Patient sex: F
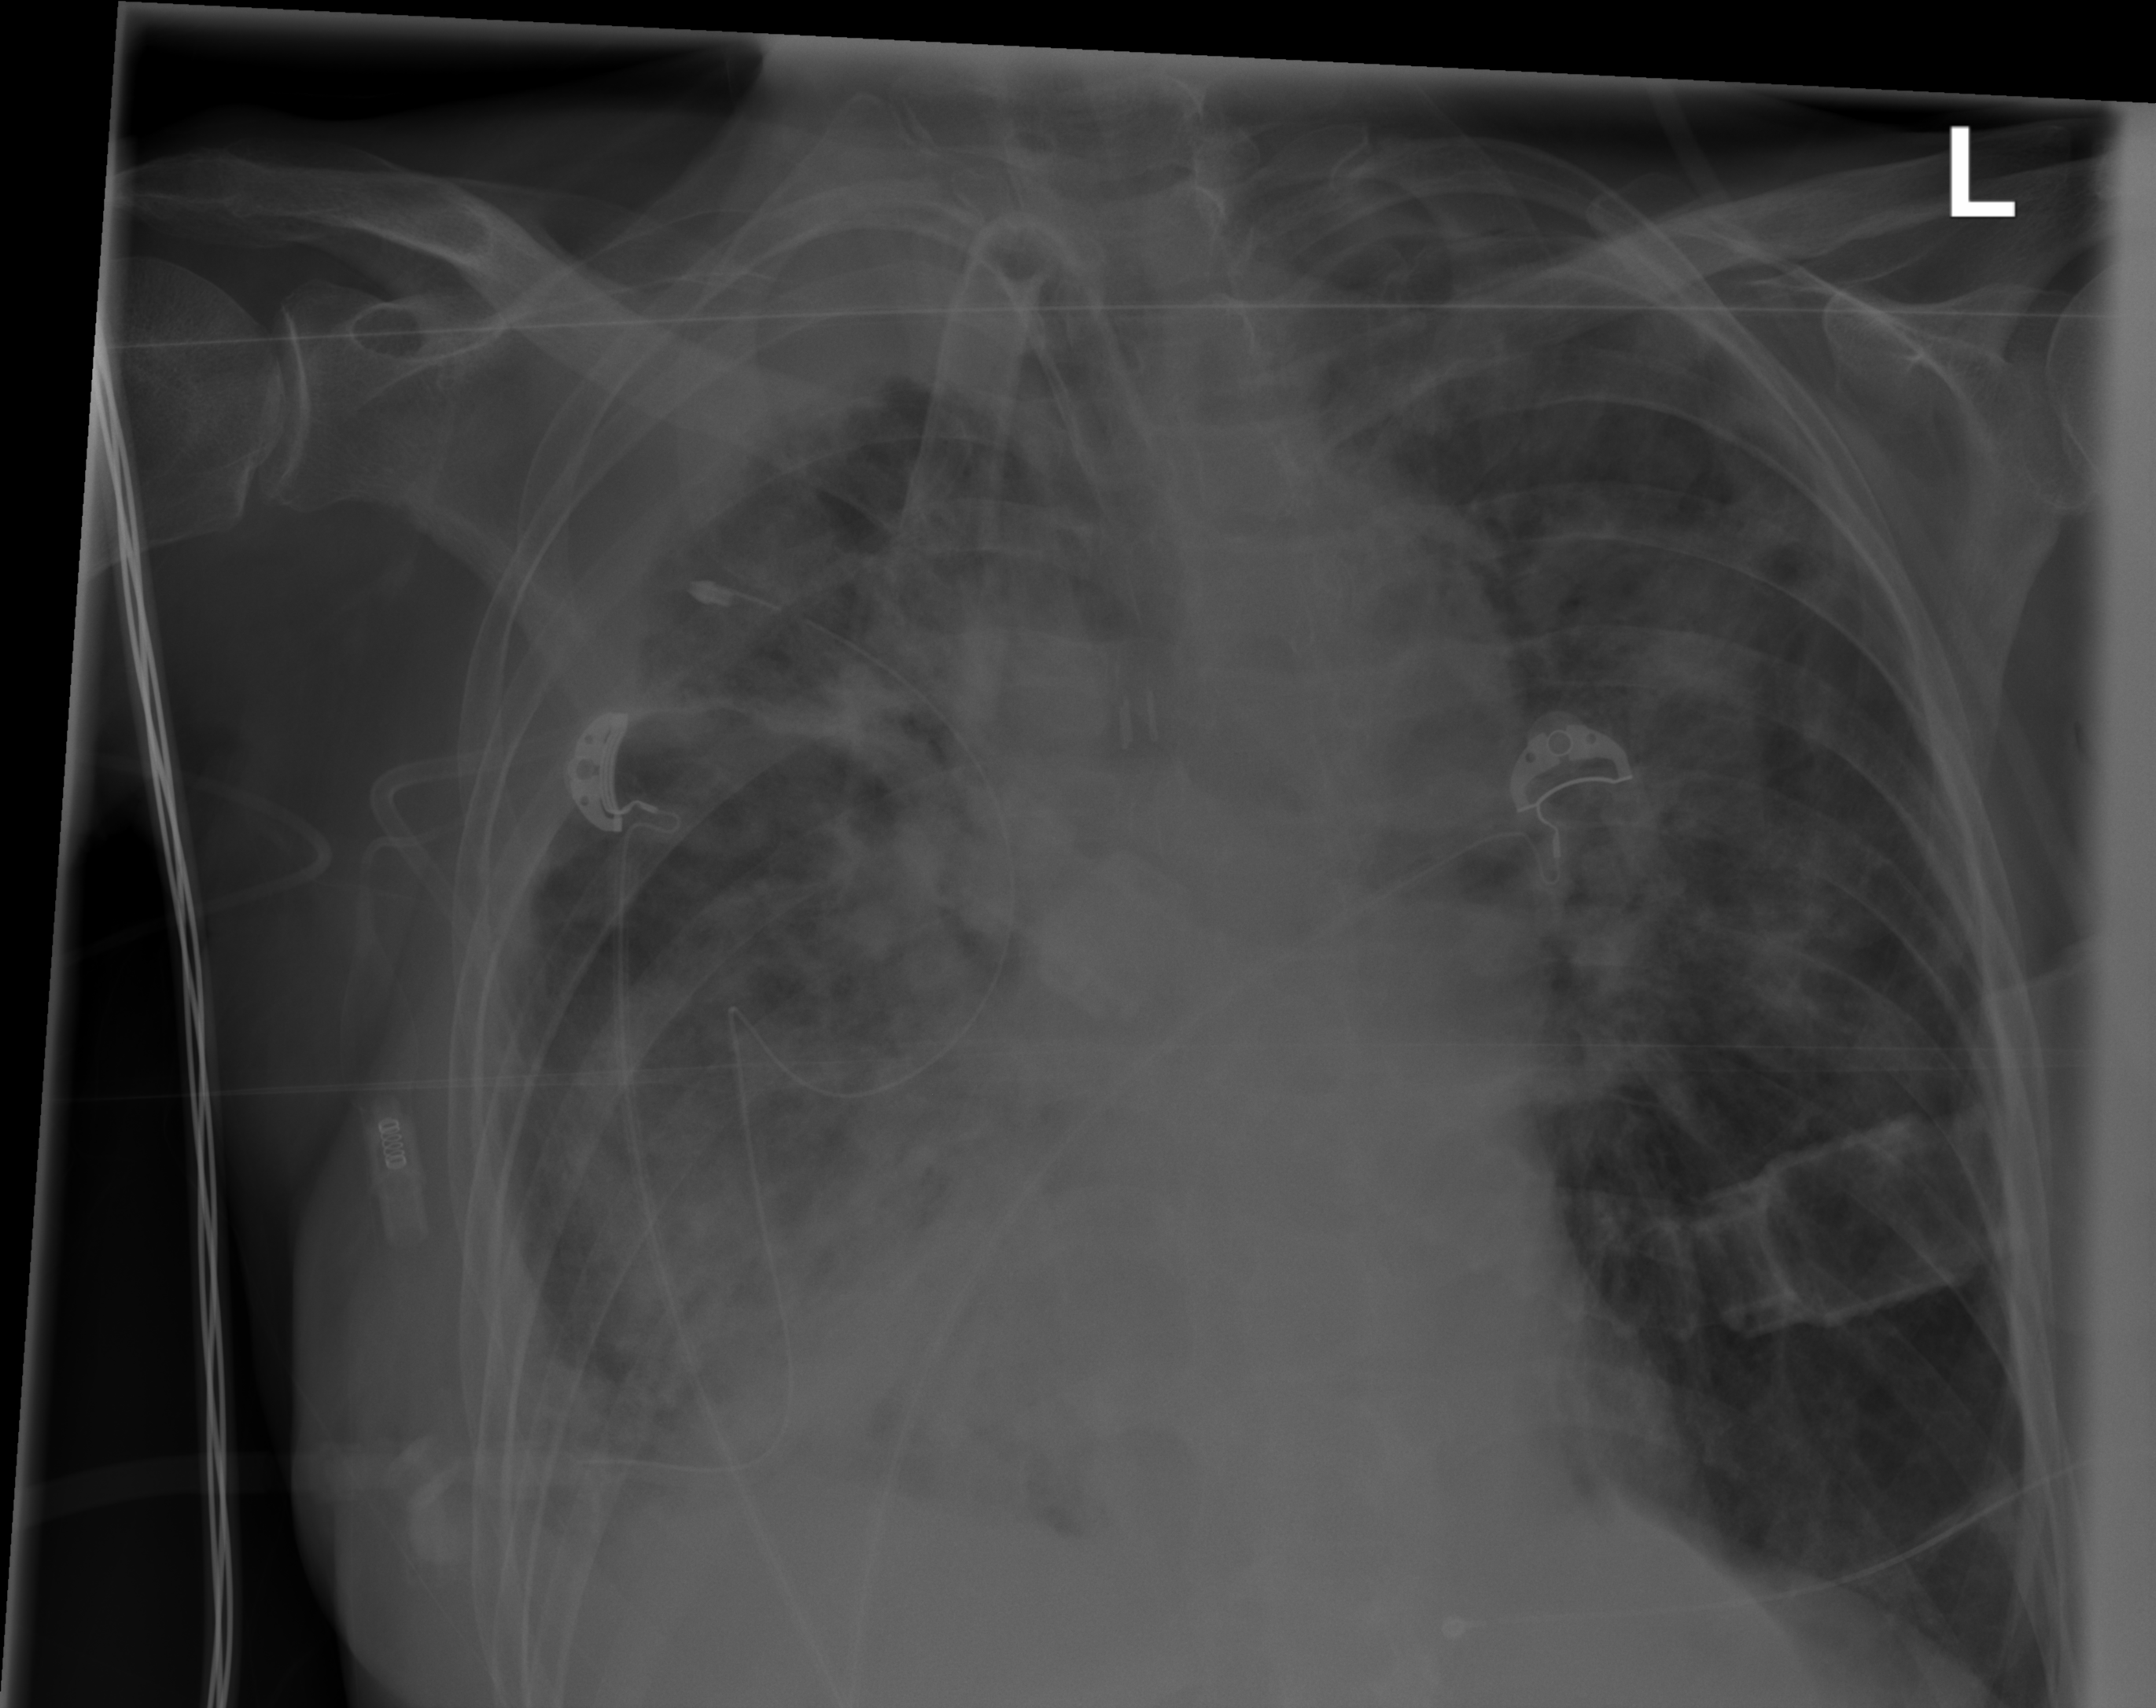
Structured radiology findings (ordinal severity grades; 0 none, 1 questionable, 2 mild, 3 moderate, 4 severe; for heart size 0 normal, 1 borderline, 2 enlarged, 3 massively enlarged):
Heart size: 0
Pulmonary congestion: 2
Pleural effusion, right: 2
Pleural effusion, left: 0
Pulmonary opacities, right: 3
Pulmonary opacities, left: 2
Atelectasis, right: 3
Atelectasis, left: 2